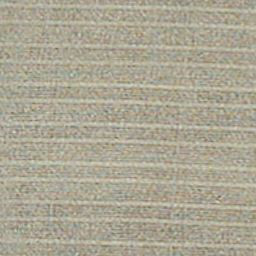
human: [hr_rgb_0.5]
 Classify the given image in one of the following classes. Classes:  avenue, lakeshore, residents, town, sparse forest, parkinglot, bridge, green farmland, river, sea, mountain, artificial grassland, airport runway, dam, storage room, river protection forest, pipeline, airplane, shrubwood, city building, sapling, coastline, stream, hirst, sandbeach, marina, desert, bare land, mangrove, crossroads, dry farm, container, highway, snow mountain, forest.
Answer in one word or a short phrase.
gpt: dry farm